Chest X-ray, PA view. Patient: 54 years old, sex M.
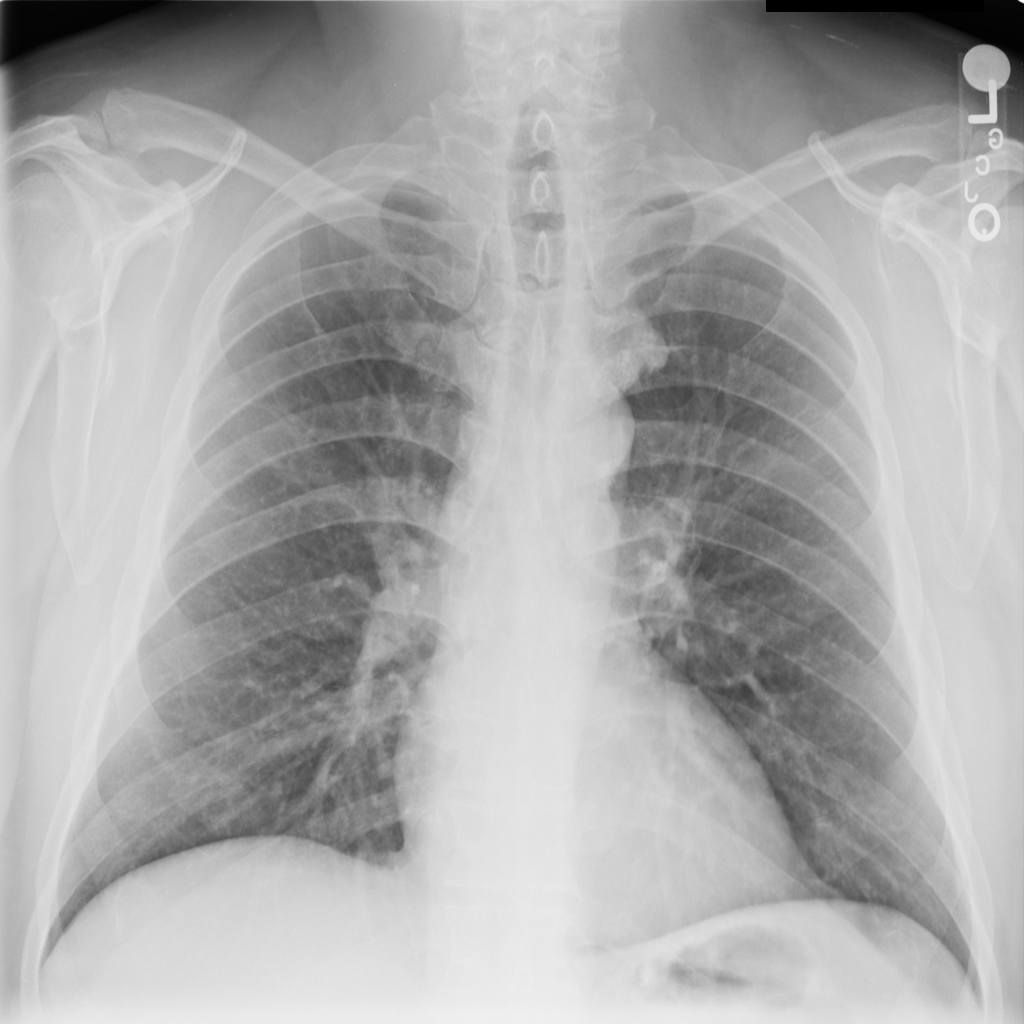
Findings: No Finding